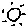
Label: sun